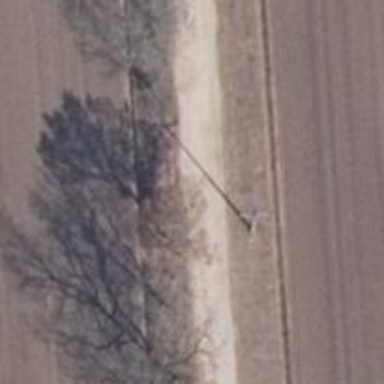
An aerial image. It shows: Power pole.